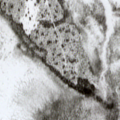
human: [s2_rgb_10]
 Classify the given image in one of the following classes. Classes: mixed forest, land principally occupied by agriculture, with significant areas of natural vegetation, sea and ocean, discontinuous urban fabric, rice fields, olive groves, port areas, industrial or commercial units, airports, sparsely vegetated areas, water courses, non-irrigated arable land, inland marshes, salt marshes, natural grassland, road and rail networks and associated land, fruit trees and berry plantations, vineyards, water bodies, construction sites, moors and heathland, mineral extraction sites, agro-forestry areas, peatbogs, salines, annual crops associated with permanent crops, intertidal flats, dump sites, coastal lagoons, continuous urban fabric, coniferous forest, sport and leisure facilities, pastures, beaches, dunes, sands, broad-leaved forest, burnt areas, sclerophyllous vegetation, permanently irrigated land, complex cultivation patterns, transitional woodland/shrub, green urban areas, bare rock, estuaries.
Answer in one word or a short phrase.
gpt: coniferous forest, mixed forest, transitional woodland/shrub, peatbogs